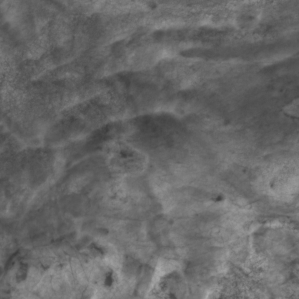
Label: non_frost